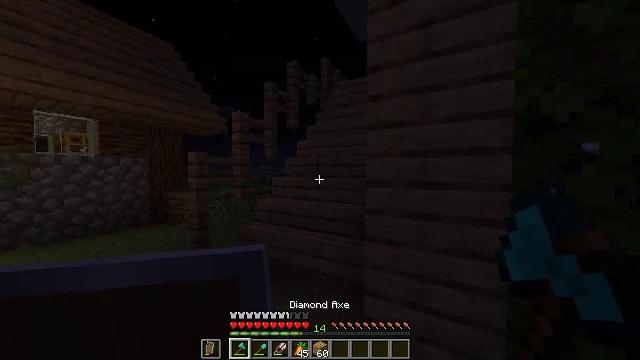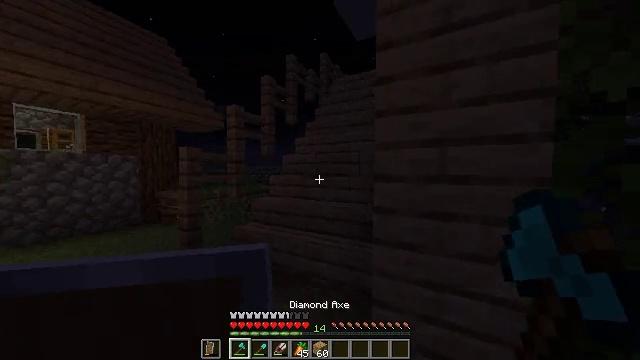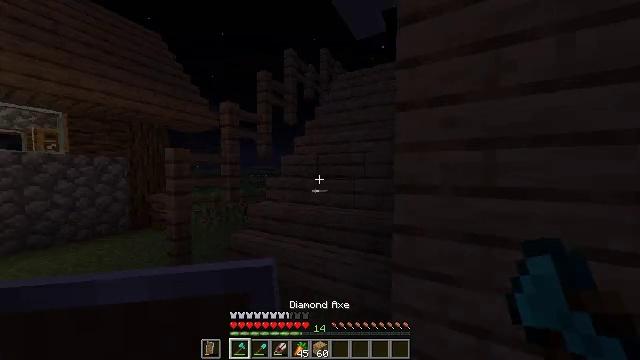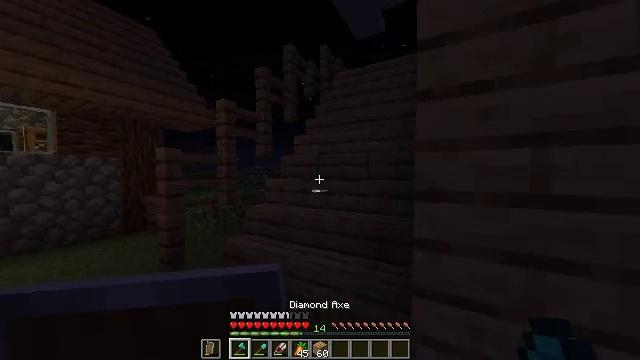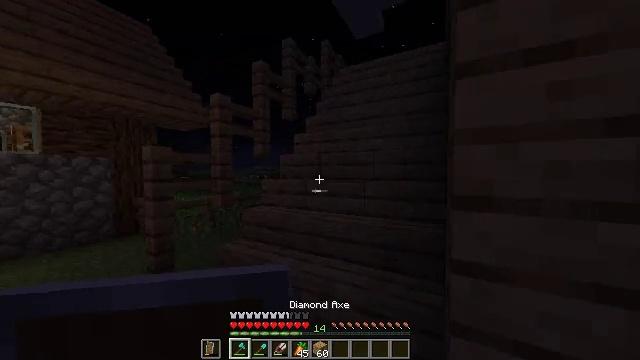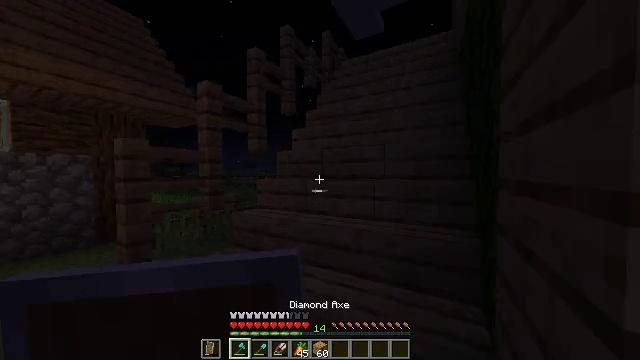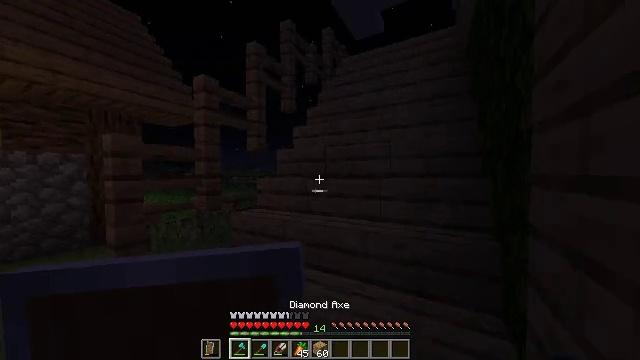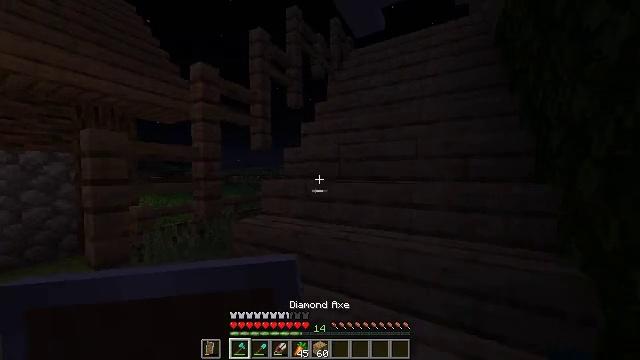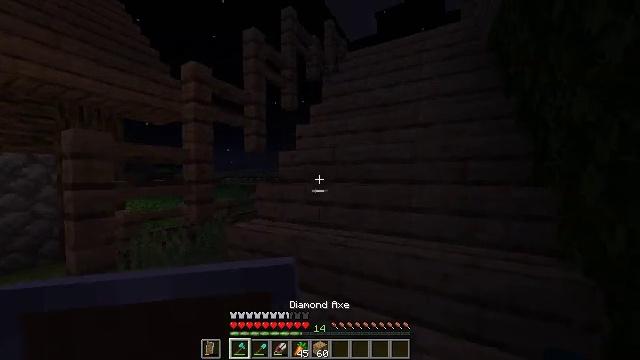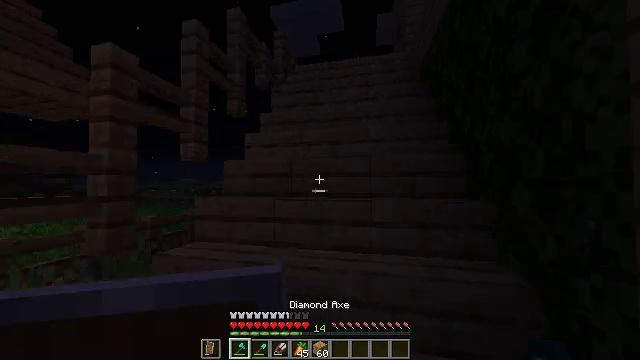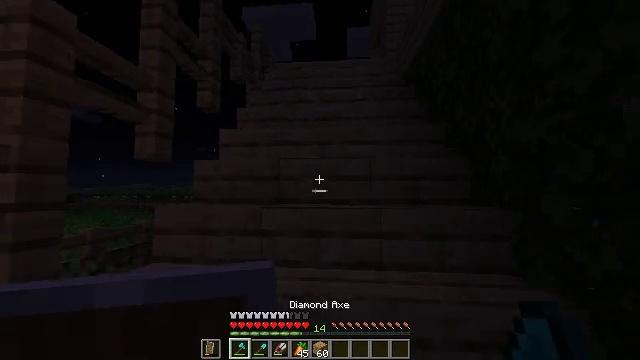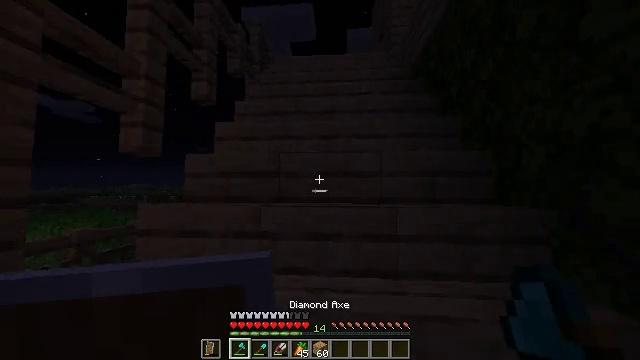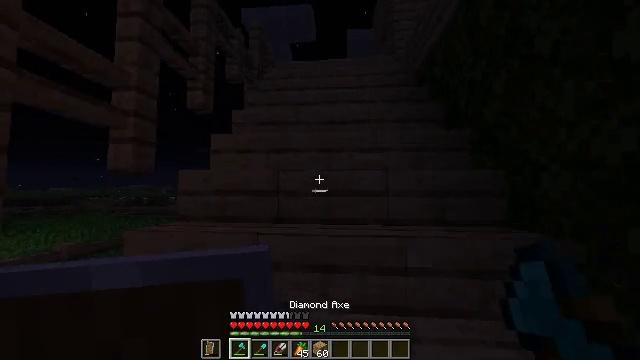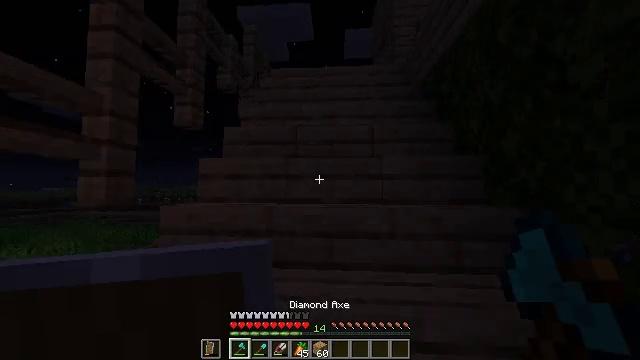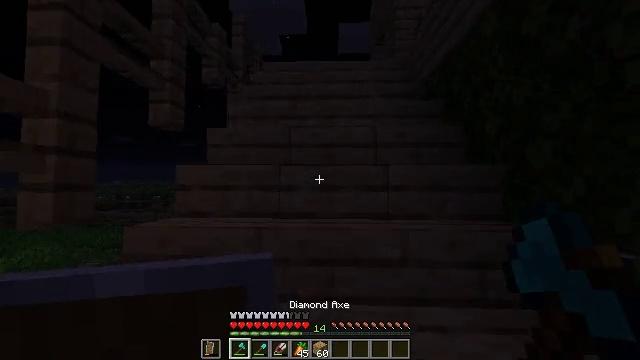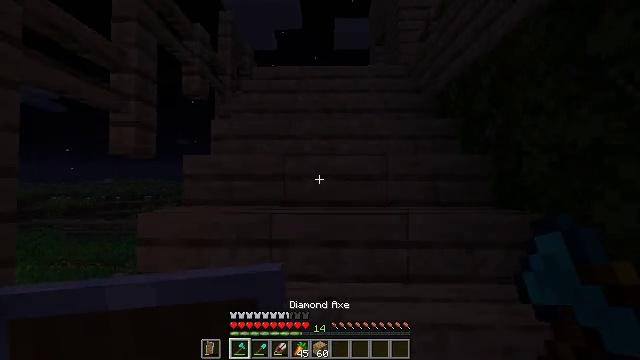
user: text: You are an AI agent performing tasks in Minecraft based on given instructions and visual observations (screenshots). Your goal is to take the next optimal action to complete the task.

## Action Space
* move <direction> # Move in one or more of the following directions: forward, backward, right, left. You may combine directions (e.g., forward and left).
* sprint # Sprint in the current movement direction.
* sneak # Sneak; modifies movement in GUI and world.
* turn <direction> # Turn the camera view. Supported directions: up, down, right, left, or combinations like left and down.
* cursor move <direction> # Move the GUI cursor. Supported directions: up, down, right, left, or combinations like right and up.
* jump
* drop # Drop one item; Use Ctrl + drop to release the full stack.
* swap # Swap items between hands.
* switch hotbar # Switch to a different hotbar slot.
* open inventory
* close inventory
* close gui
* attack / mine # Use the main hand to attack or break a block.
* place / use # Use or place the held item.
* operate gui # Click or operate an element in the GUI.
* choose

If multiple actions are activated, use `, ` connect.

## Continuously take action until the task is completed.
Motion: motion action
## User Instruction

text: Collect the yellow bed from its place.
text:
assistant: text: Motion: move forward, sprint
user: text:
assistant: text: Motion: move forward, sprint
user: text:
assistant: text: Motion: move forward, sprint
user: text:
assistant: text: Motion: move forward, sprint
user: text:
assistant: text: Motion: move forward, sprint
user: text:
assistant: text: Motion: move forward and move left, sprint
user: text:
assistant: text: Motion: move forward and move left, sprint
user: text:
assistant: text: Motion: move forward and move left, sprint, turn right
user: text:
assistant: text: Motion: move forward and move left, sprint, turn right and up
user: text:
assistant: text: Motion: move forward, sprint, turn right and up
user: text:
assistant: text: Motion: move forward, sprint
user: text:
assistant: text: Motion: move forward, sprint
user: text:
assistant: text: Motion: move forward, sprint
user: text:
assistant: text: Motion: move forward, sprint, turn right
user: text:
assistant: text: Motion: move forward, sprint, turn right
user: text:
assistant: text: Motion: move forward, sprint
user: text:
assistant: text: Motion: move forward, sprint, turn right
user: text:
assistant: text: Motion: move forward, sprint, turn right
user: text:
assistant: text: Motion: move forward, sprint, turn right
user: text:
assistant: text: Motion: move forward, sprint
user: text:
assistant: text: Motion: move forward, sprint
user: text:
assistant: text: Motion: move forward, sprint
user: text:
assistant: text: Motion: move forward, sprint
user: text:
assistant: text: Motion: move forward, sprint
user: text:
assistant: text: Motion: move forward, sprint, turn right and down
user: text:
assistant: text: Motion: move forward, sprint, turn right and down
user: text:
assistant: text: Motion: move forward, sprint, turn right and down
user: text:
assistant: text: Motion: move forward, sprint, turn right and down
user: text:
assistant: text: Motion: move forward, sprint, turn right and down
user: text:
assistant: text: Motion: move forward and move left, sprint, turn right and down